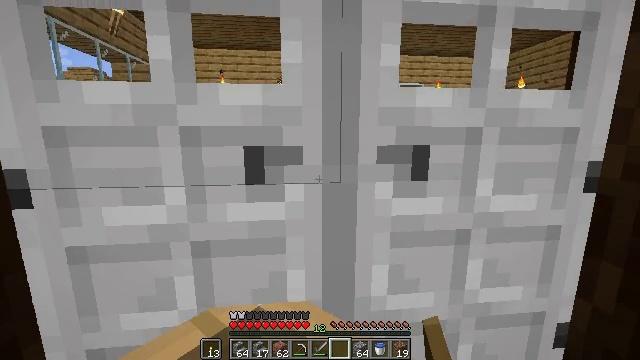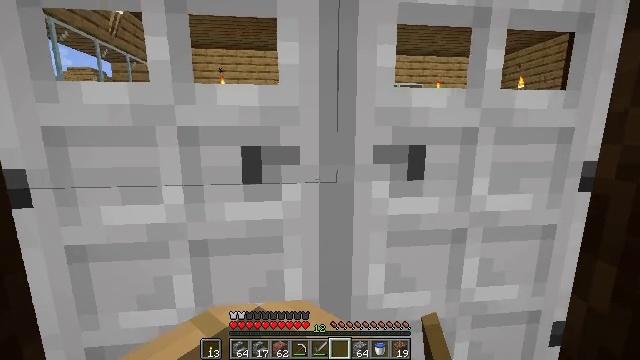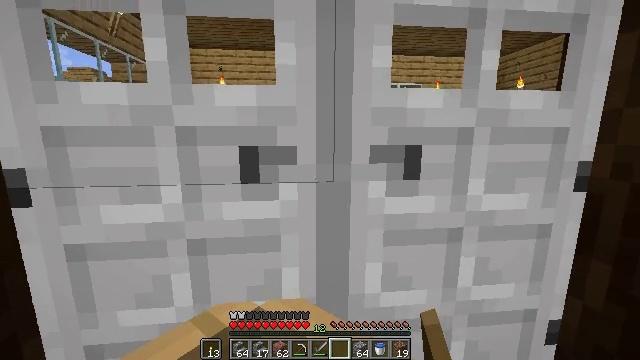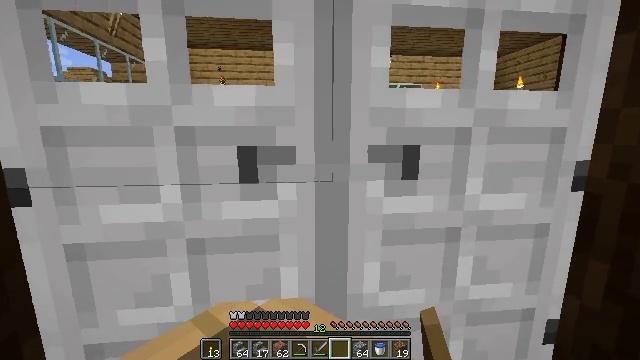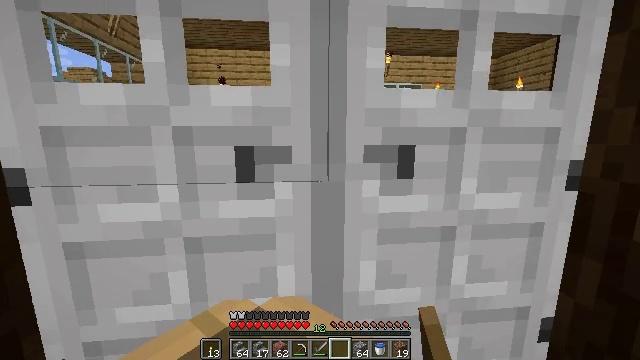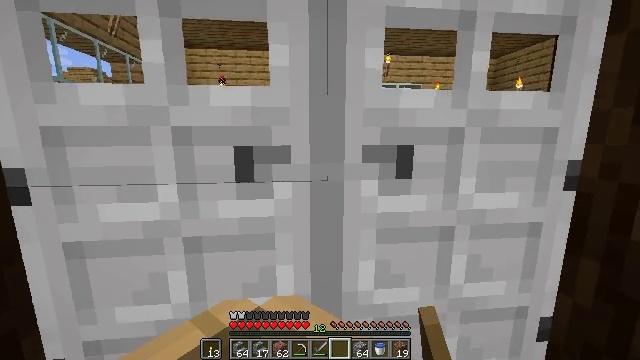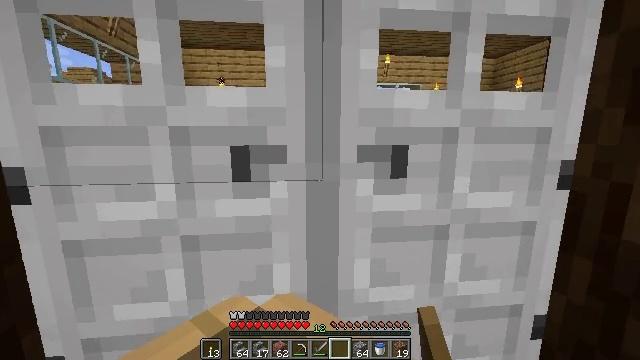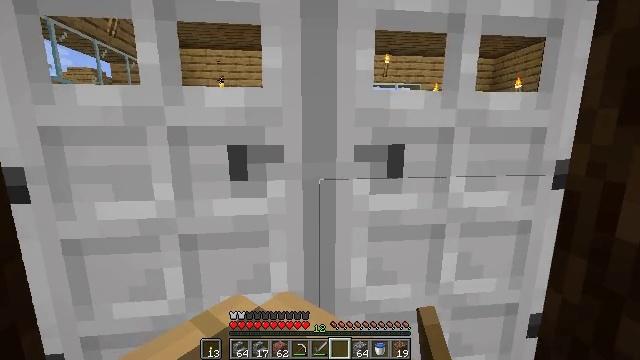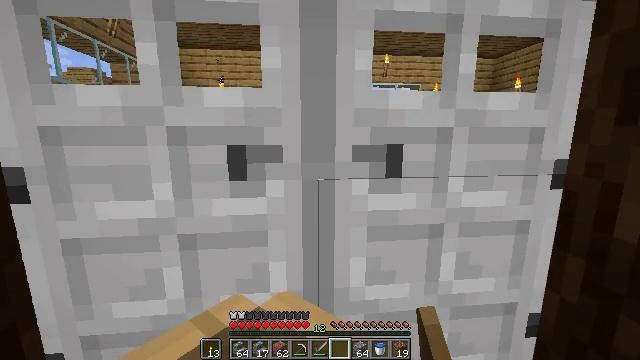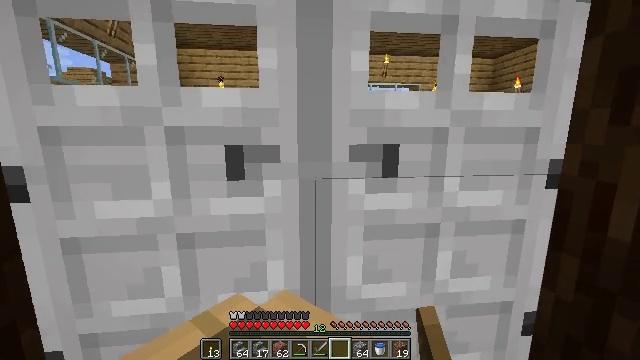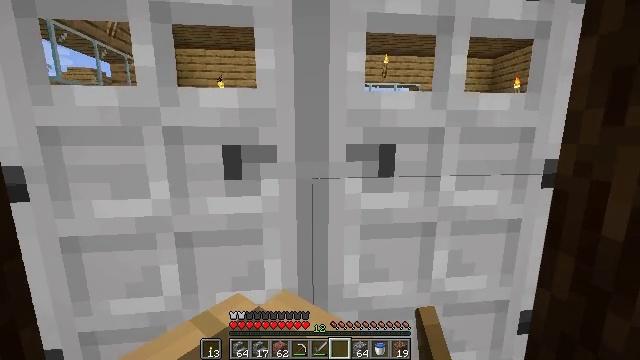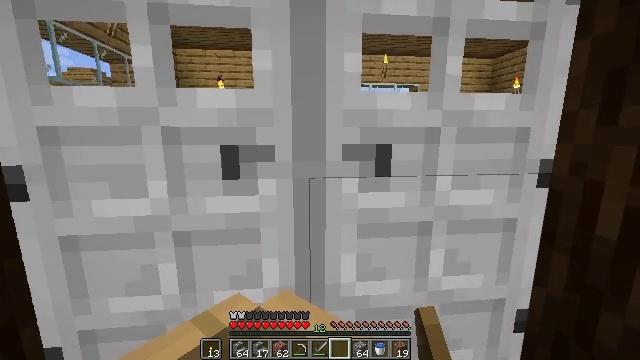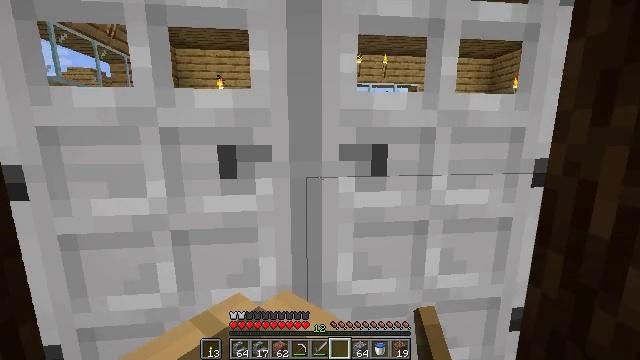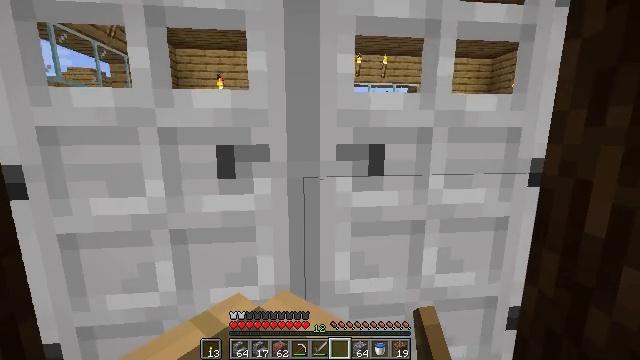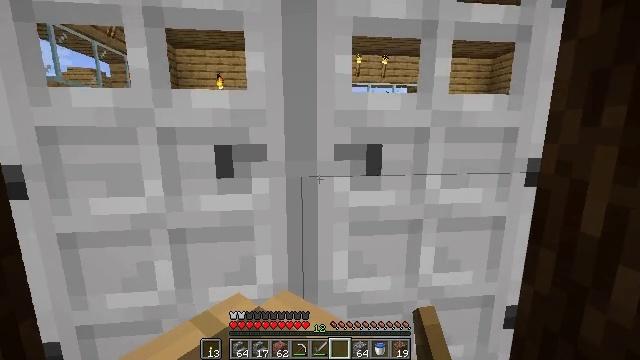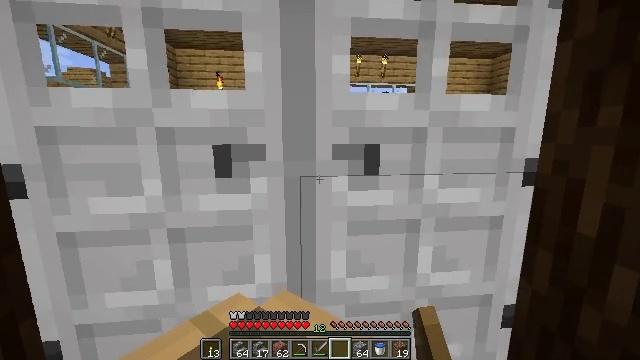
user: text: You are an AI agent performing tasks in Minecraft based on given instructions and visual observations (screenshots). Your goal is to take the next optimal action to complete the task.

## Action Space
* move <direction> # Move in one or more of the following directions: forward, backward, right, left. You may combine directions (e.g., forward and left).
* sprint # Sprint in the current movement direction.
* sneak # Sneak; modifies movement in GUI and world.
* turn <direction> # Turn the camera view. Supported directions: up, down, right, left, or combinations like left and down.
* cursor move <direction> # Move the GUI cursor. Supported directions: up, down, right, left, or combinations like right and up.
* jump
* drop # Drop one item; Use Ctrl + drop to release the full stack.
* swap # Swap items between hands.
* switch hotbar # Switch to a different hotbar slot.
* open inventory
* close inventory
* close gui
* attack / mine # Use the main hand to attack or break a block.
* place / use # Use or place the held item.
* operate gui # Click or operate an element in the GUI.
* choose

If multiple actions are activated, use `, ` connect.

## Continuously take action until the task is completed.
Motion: motion action
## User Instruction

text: Left click on the iron door to break it.
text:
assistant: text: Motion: move back
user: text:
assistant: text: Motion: move back
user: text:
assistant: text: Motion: move back
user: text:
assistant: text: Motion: move back
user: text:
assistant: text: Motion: move back
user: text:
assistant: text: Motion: move back
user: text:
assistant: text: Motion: move back
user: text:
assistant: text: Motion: move back
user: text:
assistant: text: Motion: move back
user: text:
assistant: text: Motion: move back
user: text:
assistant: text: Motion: move back
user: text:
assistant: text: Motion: move back
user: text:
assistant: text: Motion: move back
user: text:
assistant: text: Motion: move back
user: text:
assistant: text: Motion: move back
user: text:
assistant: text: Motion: move back
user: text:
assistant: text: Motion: move back
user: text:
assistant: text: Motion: move back
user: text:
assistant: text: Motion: move back
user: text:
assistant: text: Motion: move back
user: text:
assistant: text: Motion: move back
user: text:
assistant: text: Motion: move back
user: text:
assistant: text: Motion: move back
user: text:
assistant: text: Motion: no_op
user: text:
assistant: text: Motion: no_op
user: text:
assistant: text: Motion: no_op
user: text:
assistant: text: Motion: no_op
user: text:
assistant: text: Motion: no_op
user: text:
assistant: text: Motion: no_op
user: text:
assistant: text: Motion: no_op